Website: macys
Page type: billing-address
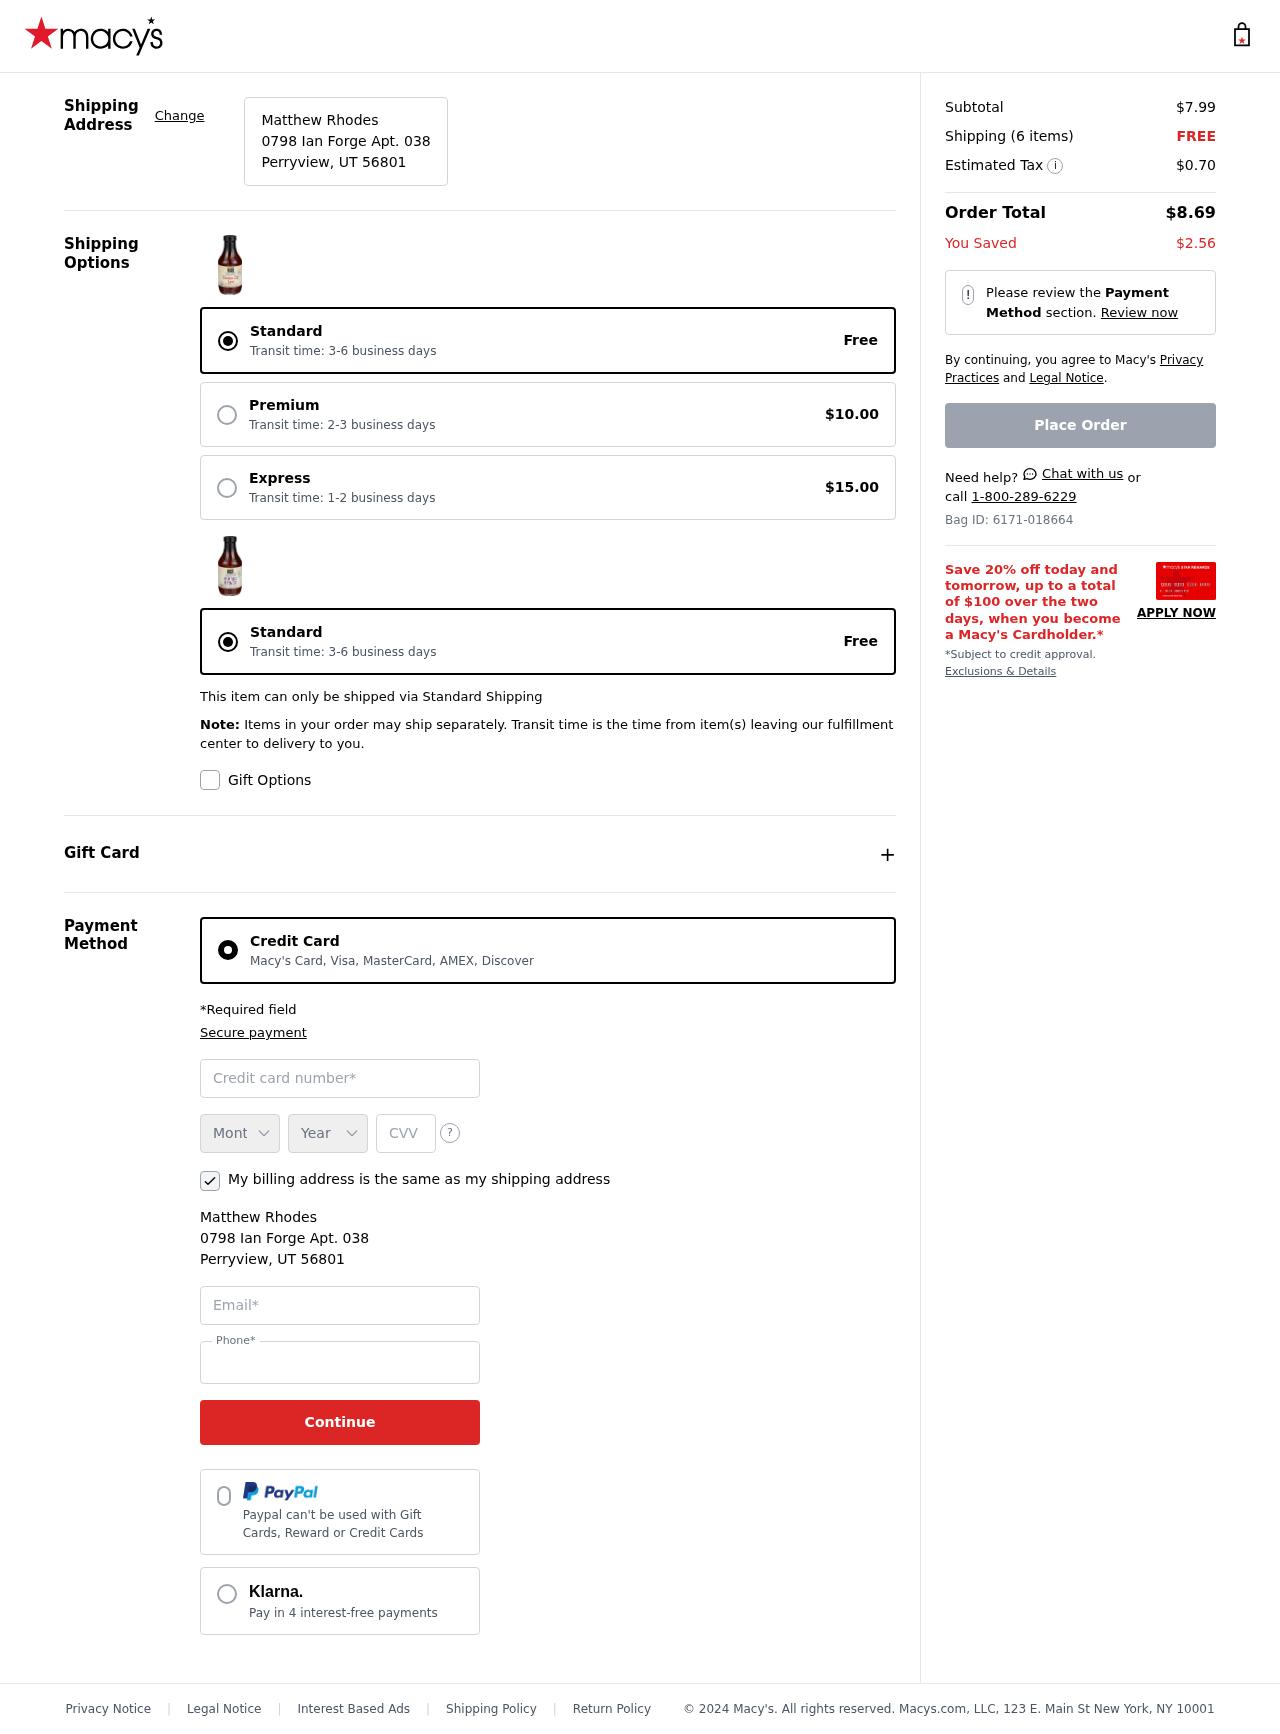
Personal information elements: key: PII_CARD_CVV
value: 443
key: PII_CARD_EXPIRY_MONTH
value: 03
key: PII_CARD_EXPIRY_YEAR
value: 30
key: PII_CARD_NUMBER
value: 4233 1004 5892 8487
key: PII_CITY_STATE_ZIP
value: Perryview, UT 56801
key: PII_EMAIL
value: matthew.rhodes@hotmail.com
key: PII_FULLNAME
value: Matthew Rhodes
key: PII_PHONE
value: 9038933888
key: PII_STREET
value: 0798 Ian Forge Apt. 038
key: PII_FULLNAME2
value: Matthew Rhodes
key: PII_CITY
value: Perryview
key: PII_STATE_ABBR
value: UT
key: PII_POSTCODE
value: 56801
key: PII_POSTCODE_FULL
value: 56801
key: PII_CITY_STATE
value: Perryview, UT
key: PII_POSTCODE_NUMERIC
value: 56801
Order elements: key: ORDER_SUBTOTAL
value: $7.99
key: ORDER_NUM_ITEMS
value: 6
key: ORDER_SHIPPING_COST
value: FREE
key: ORDER_TAX
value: $0.70
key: ORDER_TOTAL
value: $8.69
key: ORDER_SAVINGS
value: $2.56
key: ORDER_ID
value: Bag ID: 6171-018664